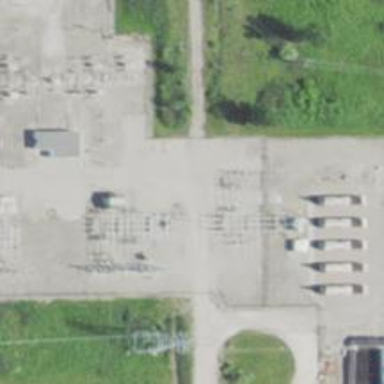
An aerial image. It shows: Switch used for power control.